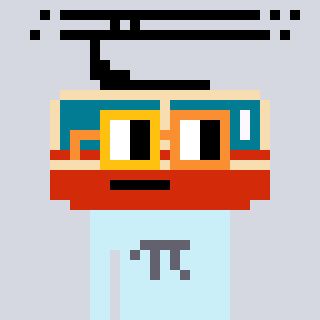
a pixel art character with square yellow and orange glasses, a tram wagon-shaped head and a cold-colored body on a cool background